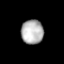
Tissue: lung
Cell type: T cells
Senescence score: 0.2063
Nuclear area (px): 533
Mean DAPI intensity: 177.882